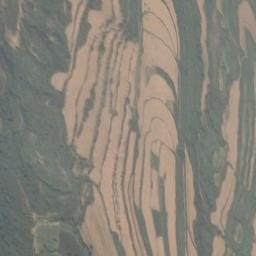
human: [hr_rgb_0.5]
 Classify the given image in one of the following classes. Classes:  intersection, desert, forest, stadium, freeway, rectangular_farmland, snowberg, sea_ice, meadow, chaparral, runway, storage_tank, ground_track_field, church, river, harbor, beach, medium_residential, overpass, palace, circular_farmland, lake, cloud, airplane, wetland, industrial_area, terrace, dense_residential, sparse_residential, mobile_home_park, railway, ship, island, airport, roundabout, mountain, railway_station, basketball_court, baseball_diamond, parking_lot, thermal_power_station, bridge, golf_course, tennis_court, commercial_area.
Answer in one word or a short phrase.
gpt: terrace